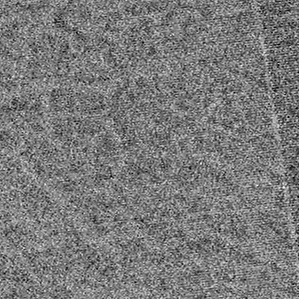
Label: frost